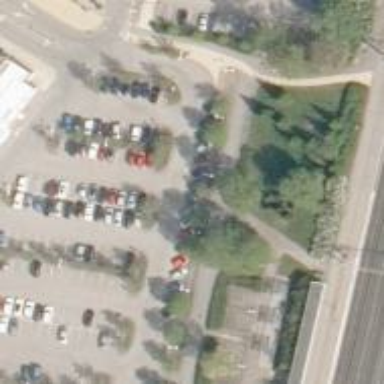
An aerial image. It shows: Parking aisle area.